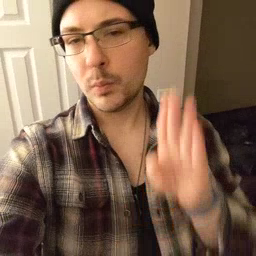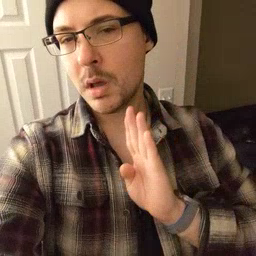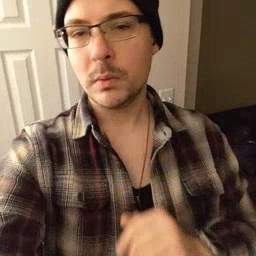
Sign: brown